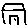
Label: house